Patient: sex M, age 68
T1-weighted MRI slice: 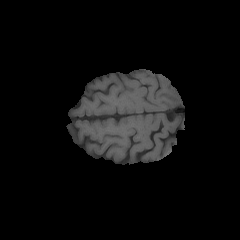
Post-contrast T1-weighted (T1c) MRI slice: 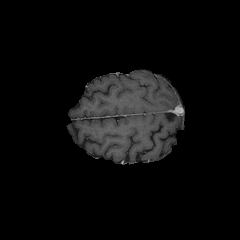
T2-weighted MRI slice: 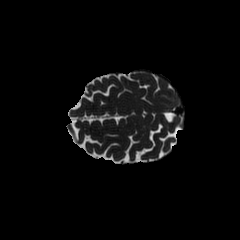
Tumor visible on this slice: no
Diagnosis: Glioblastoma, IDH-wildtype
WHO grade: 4